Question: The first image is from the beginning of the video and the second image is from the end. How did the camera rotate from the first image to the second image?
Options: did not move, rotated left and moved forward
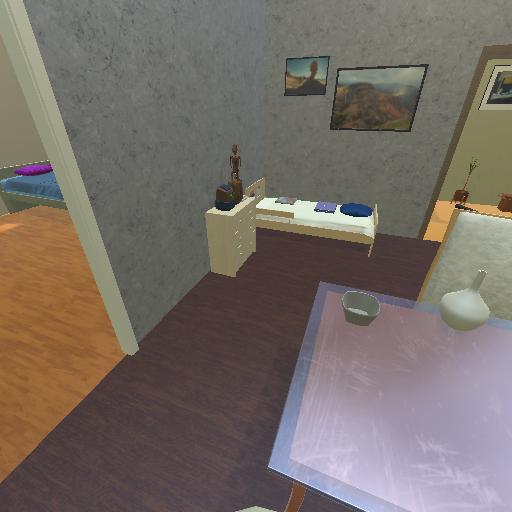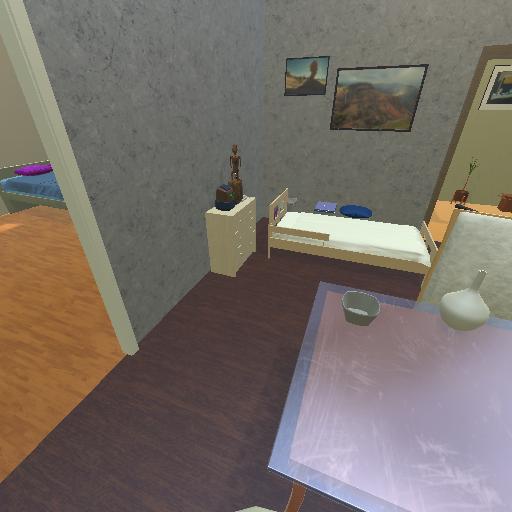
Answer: did not move